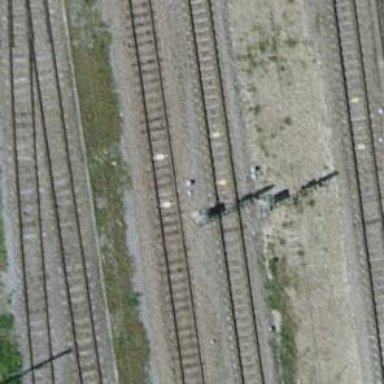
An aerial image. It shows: Railway signal.